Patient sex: M
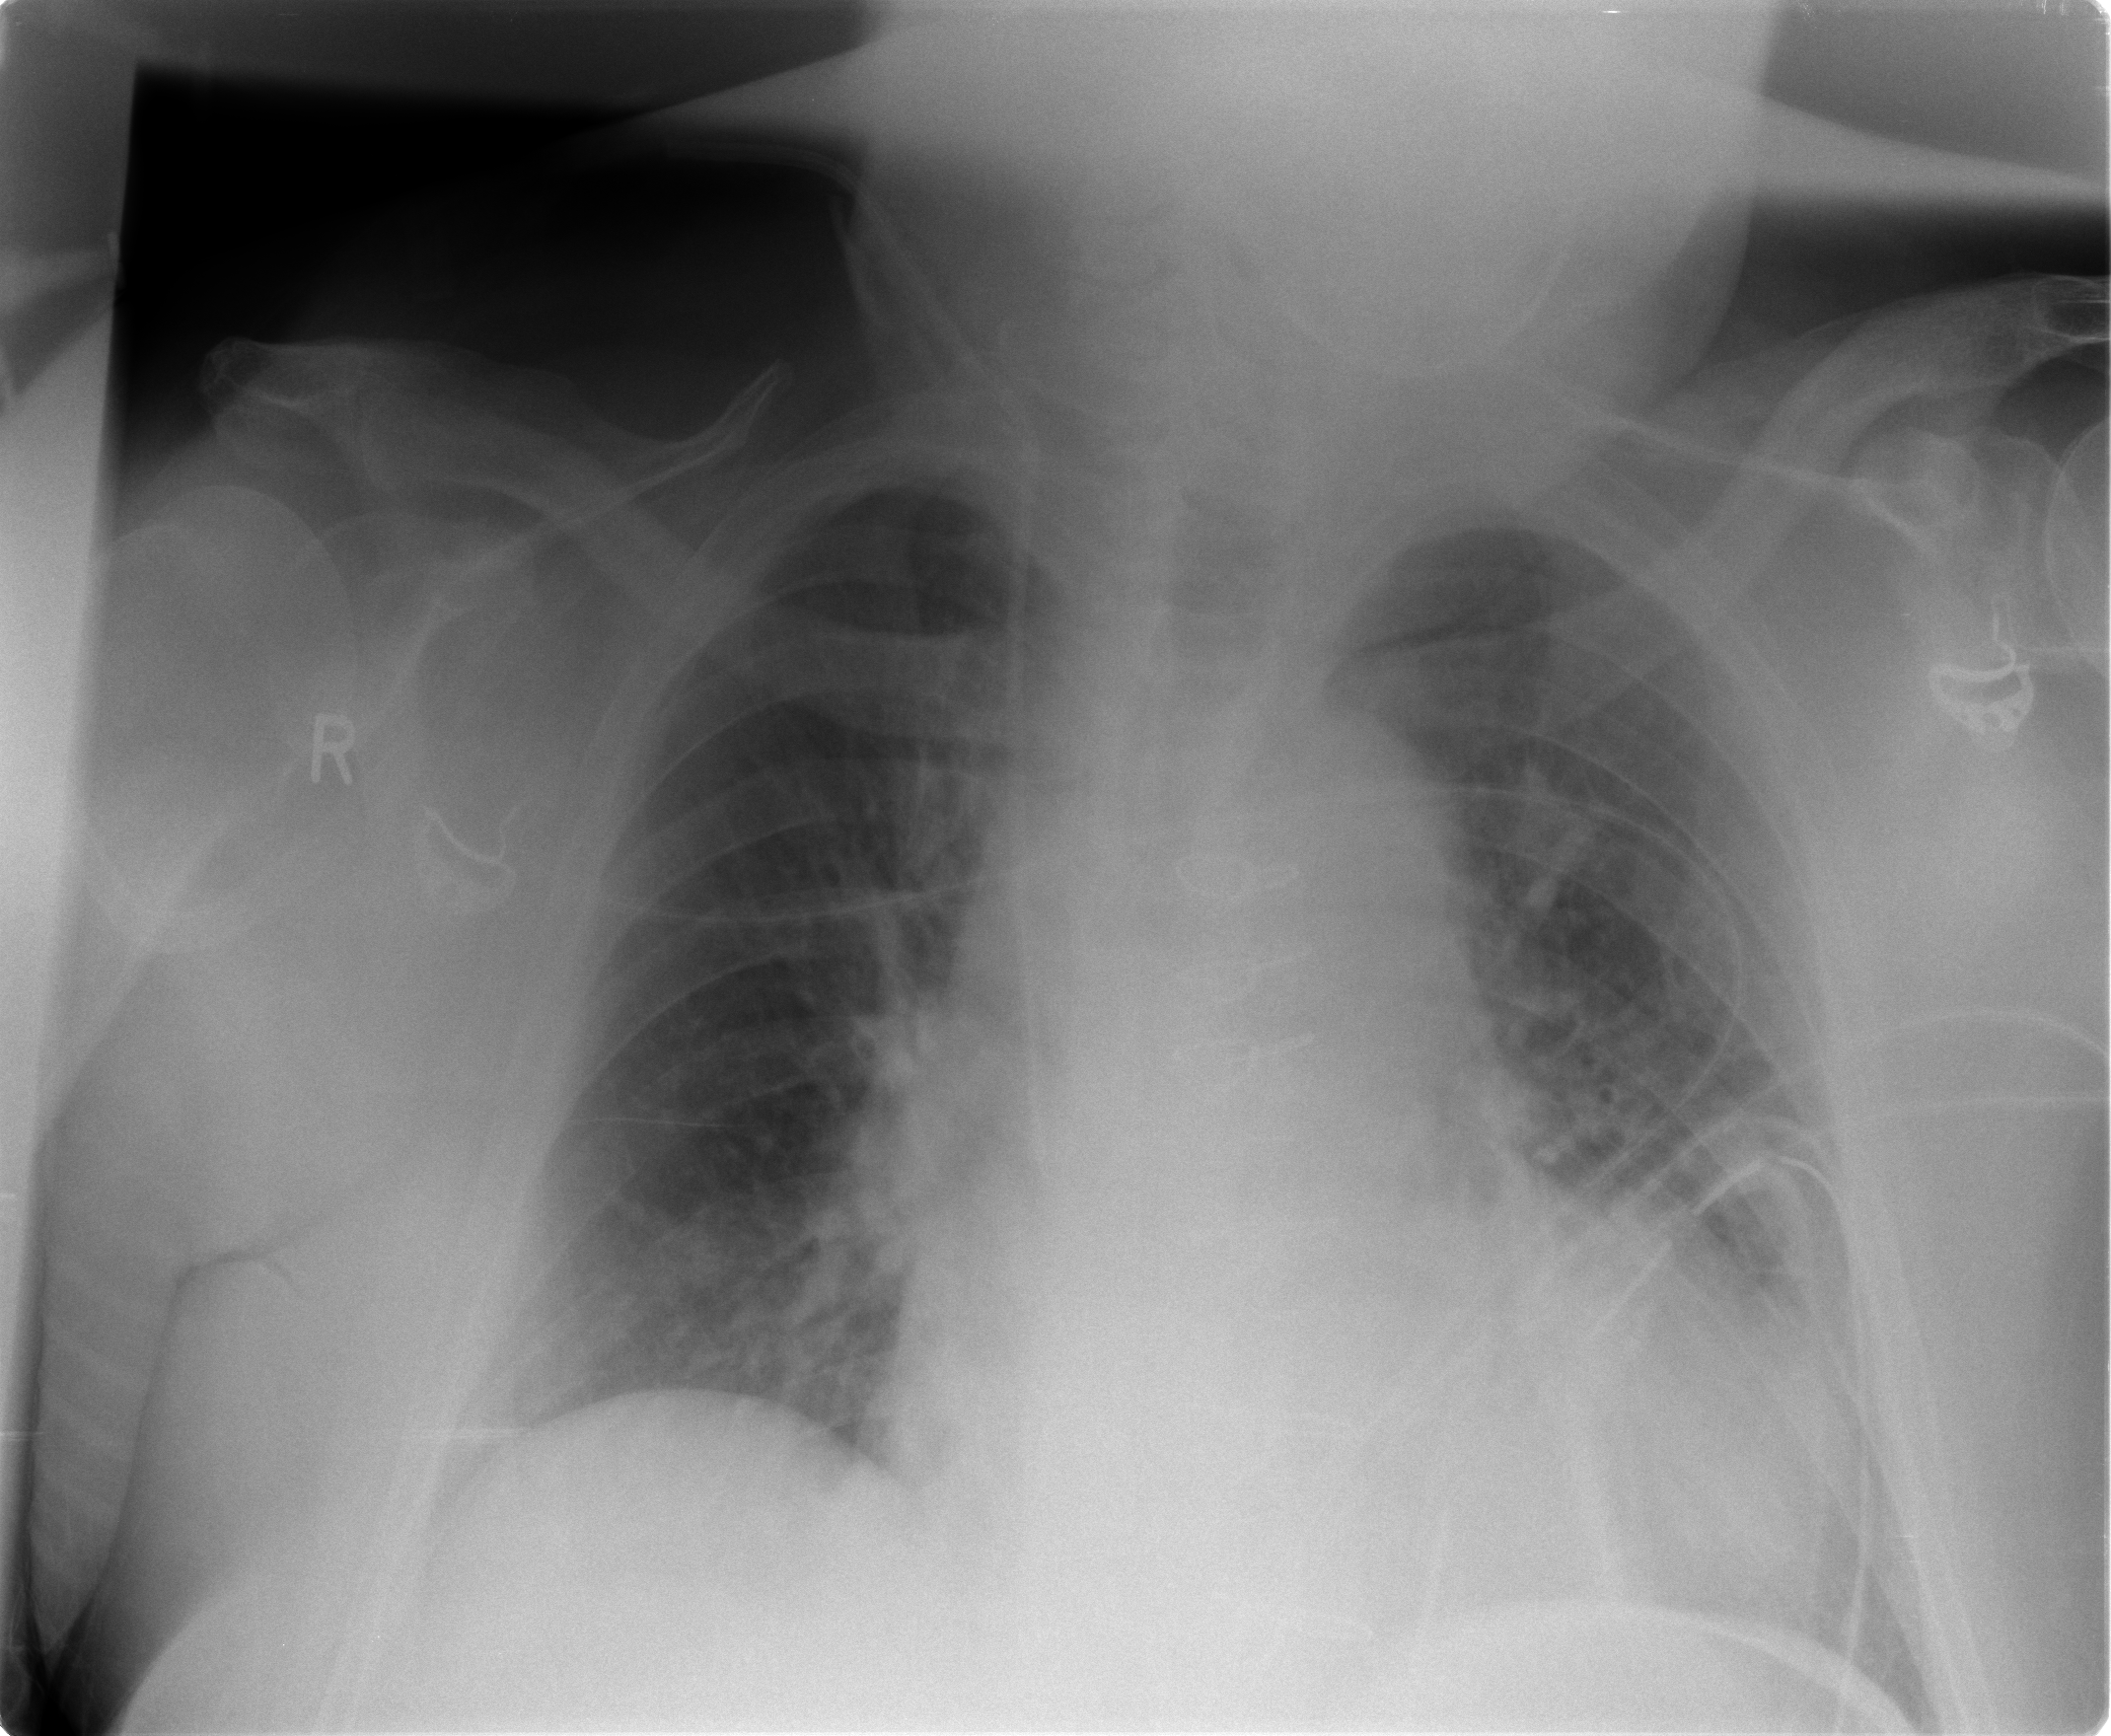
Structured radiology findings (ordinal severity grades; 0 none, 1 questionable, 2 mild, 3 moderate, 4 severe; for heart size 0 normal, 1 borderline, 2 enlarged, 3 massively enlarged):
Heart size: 2
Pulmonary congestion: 2
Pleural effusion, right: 0
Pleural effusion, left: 0
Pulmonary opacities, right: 2
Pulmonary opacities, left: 0
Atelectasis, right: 0
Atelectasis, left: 0